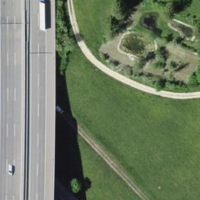
EUNIS habitat code: 57
Species observed at this site:
Milvus milvus